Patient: sex M, age 52
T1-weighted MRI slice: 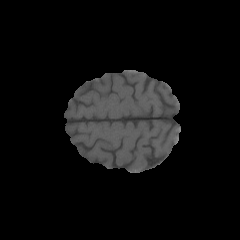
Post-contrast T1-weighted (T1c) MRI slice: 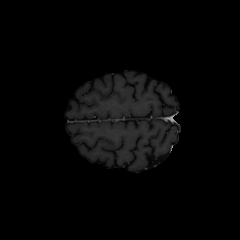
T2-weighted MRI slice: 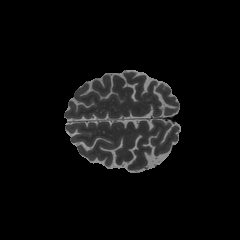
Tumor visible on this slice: no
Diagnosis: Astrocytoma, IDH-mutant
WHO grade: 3